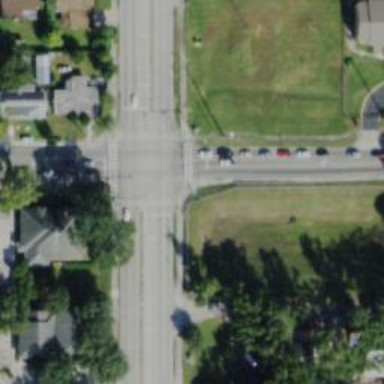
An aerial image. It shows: Crossing on the road.